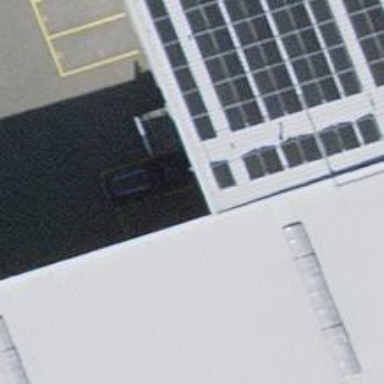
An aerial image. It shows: Industrial building with flat roof.